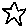
Label: star